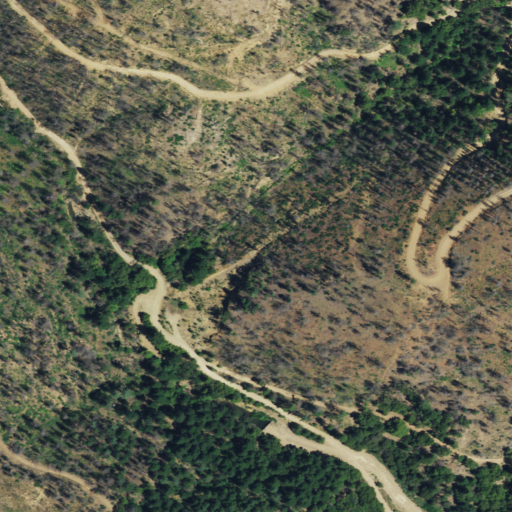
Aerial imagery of valley in California named Slug Gulch containing shrub, grassland, open development, and evergreen forest